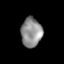
Tissue: lung
Cell type: Epithelial cells
Senescence score: 0.1582
Nuclear area (px): 601
Mean DAPI intensity: 142.476